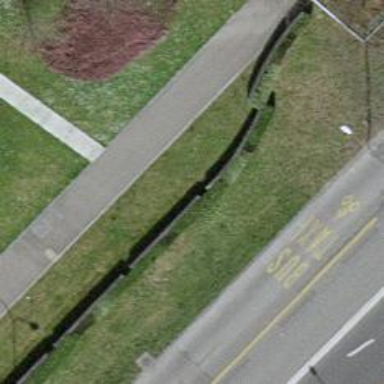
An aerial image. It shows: Wall barrier.